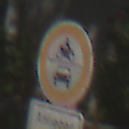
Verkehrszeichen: VerbotKraftfahrzeuge
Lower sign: PersonengruppenFrei1
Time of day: Midday
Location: Outdoor (Suburban)
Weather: Clear
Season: NotSpecified
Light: Natural